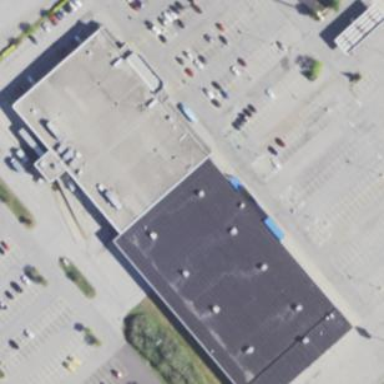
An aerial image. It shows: Flat-roofed retail building.